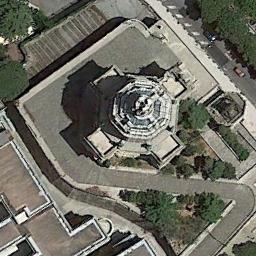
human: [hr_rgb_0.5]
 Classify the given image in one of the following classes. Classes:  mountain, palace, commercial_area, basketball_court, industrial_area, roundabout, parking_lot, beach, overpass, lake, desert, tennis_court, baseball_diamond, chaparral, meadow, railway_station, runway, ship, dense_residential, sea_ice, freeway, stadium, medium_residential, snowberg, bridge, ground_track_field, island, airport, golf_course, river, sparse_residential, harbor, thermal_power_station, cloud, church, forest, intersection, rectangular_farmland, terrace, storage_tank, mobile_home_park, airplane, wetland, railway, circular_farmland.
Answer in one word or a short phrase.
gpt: church